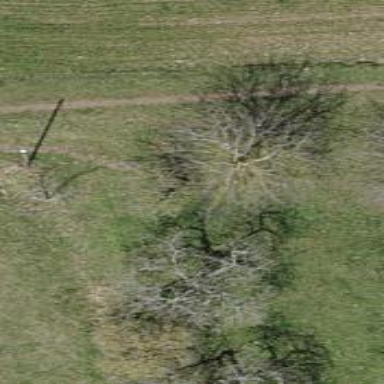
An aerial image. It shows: Beautiful tree in nature.